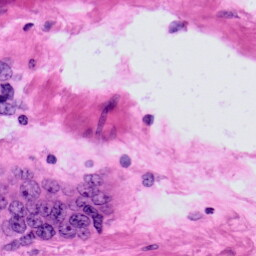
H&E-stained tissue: Prostate